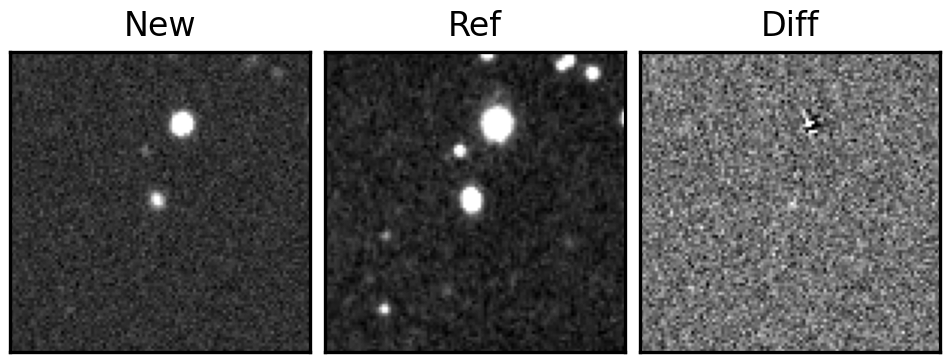
Label: real